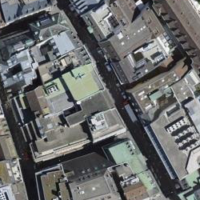
EUNIS habitat code: 54
Species observed at this site:
Mantis religiosa